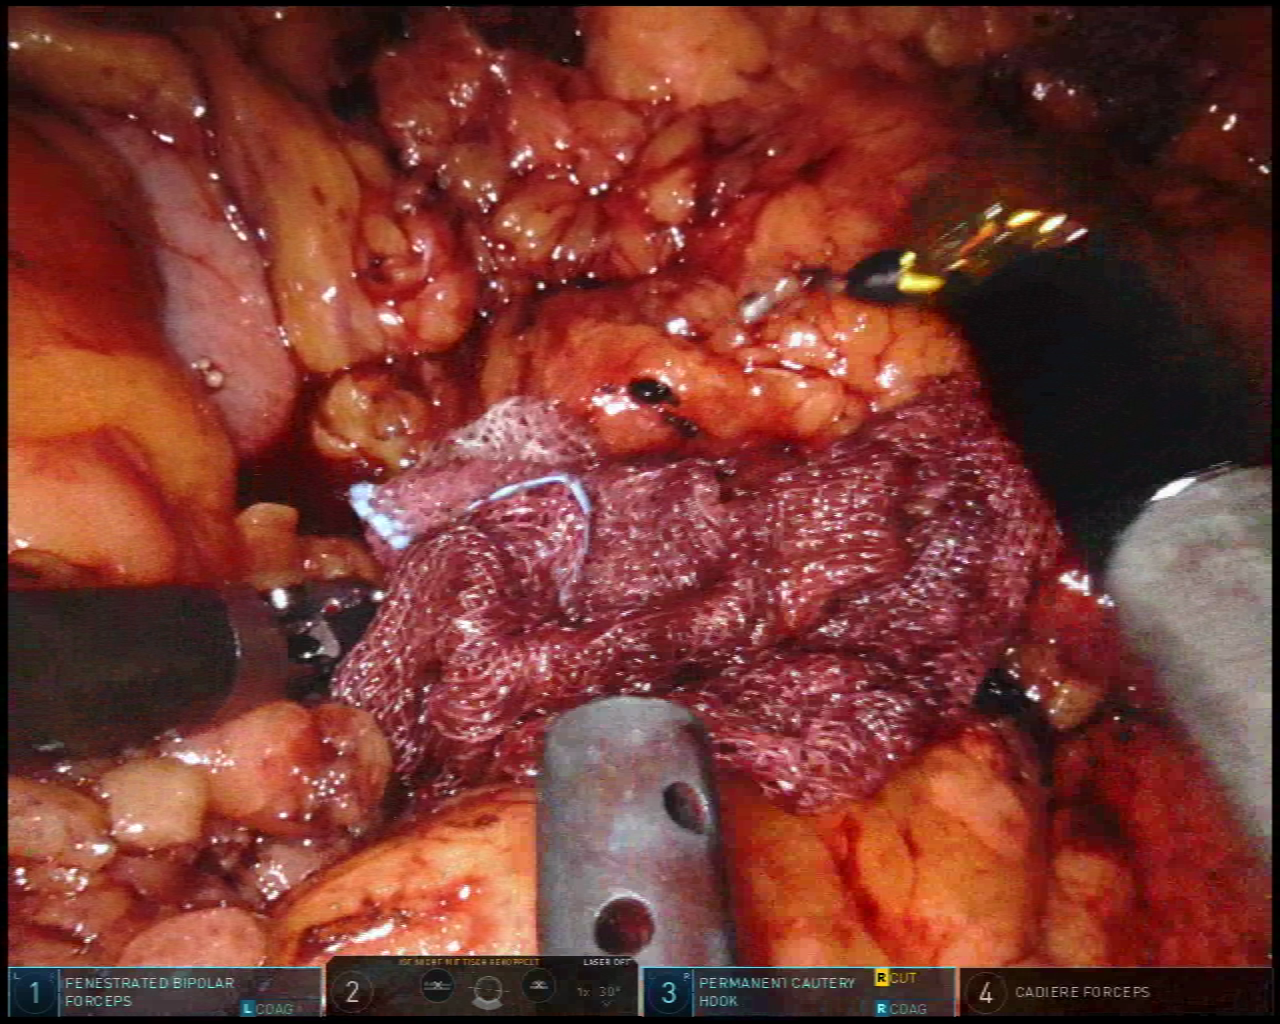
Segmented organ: stomach
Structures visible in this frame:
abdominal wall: no
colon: no
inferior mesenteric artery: no
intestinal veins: no
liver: no
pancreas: yes
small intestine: no
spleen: no
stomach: yes
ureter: no
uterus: no
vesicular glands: no